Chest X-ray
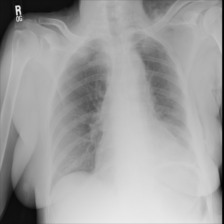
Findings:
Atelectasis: negative
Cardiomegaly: negative
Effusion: negative
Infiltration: negative
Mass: negative
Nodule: negative
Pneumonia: negative
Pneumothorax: positive
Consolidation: negative
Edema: negative
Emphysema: positive
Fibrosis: negative
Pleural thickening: negative
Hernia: negative